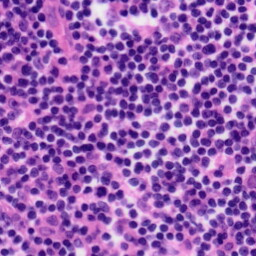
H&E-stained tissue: Tonsil